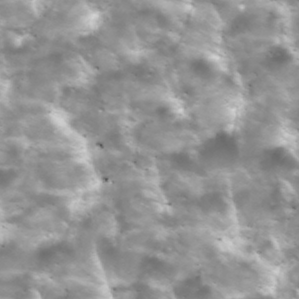
Label: non_frost